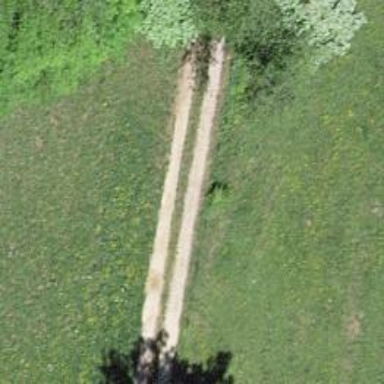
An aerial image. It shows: Compacted track with grade2 surface.